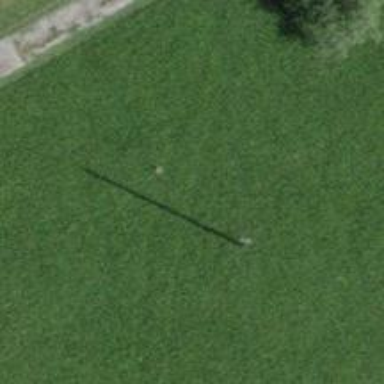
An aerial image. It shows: Utility pole as the man-made structure.